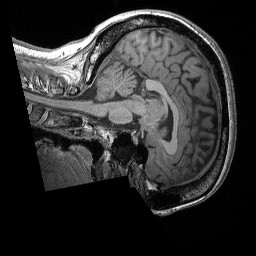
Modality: T1w
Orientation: sagittal
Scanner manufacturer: siemens
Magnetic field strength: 3 T
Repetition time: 2.3 s
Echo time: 0.00298 s